Interaction volume radius: 5 \u00c5
Interaction volume height: 10 \u00c5
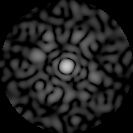
Disorder parameter: 0.8715